Question: Is there any way to highlight the boundaries like this on google map ?
I have the coordinates and I want to get this result when the map loads.

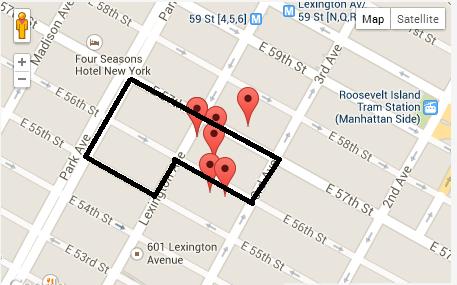
Answer: You can use <URL>.